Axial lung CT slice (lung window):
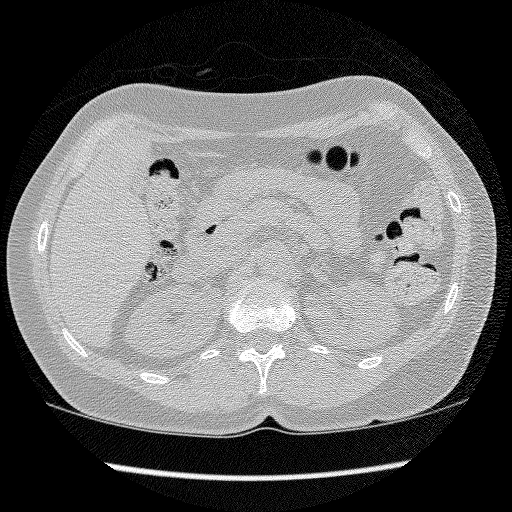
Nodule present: no